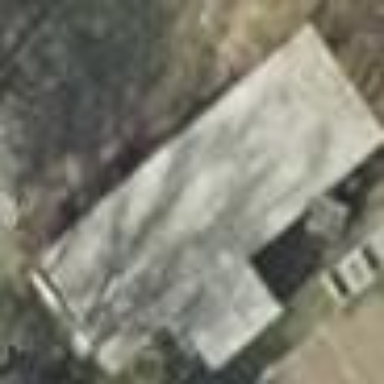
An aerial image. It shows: Building with flat grey roof.